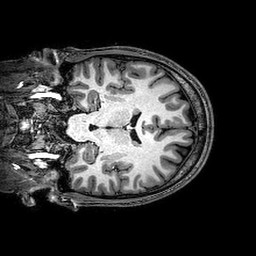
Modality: T1w
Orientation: coronal
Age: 26
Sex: male
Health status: healthy
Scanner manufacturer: philips
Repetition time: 0.008251 s
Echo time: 0.00379 s